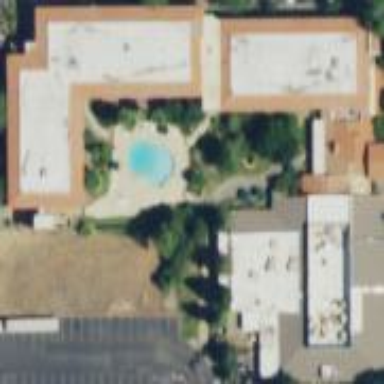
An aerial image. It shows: Hotel building.